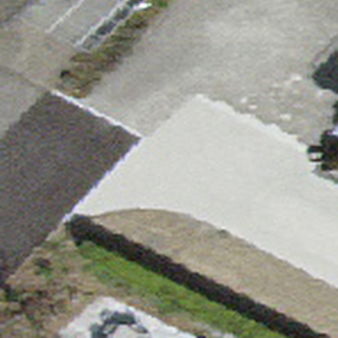
Label: other